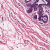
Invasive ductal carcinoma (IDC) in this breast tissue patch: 0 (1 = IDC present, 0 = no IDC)